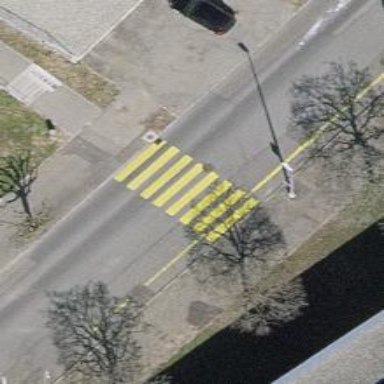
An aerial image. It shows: Set of steps on the road.